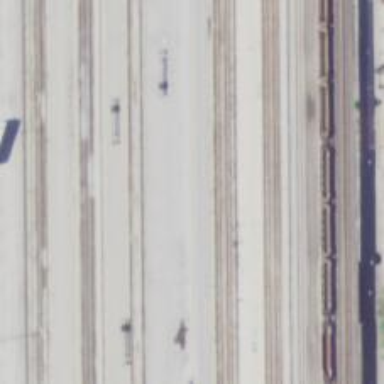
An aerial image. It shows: Railway yard.